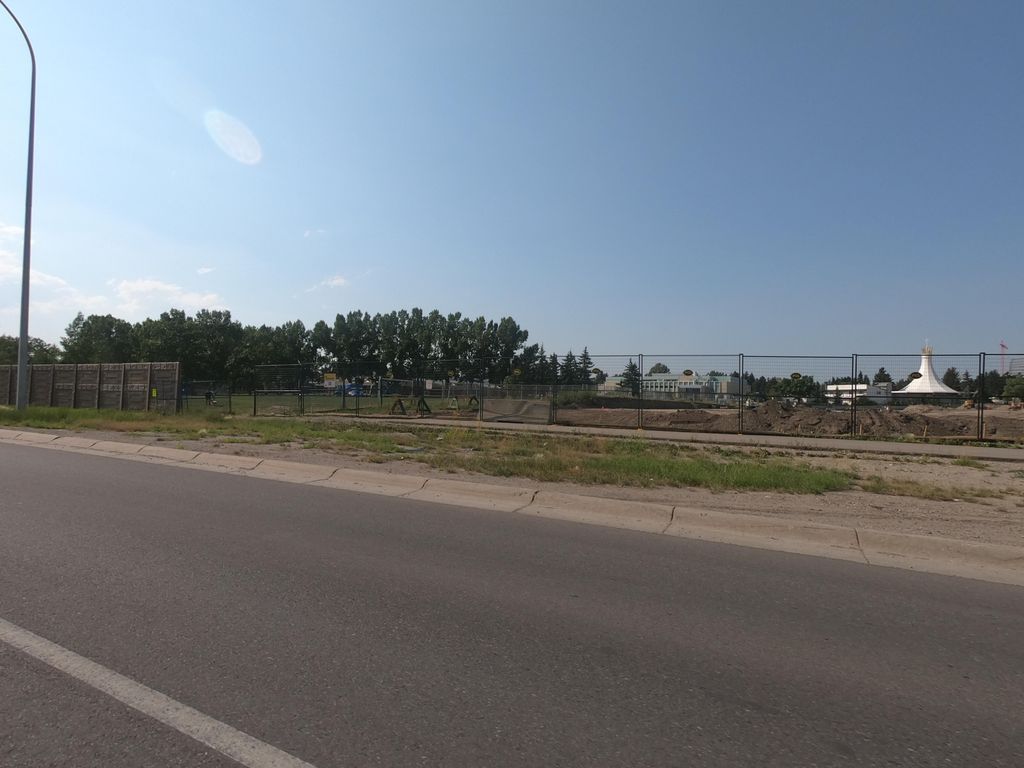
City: calgary